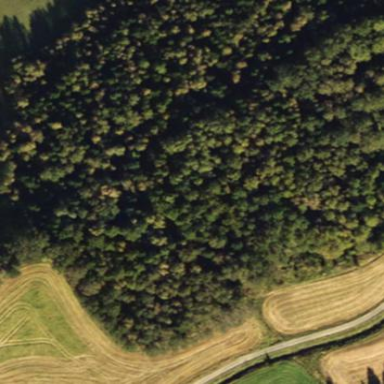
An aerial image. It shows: Forest area.